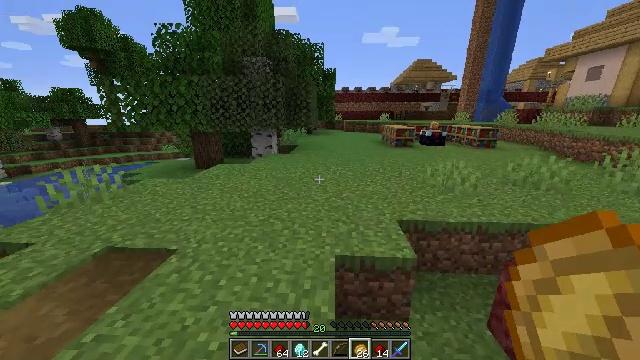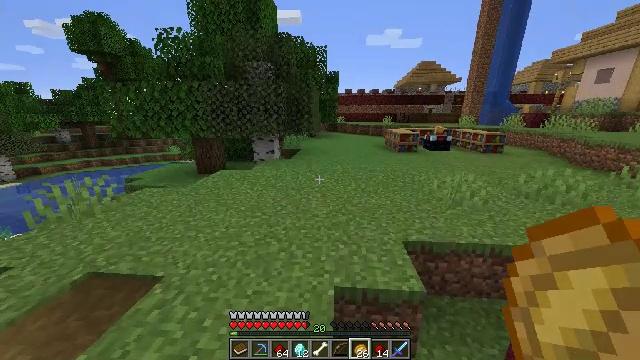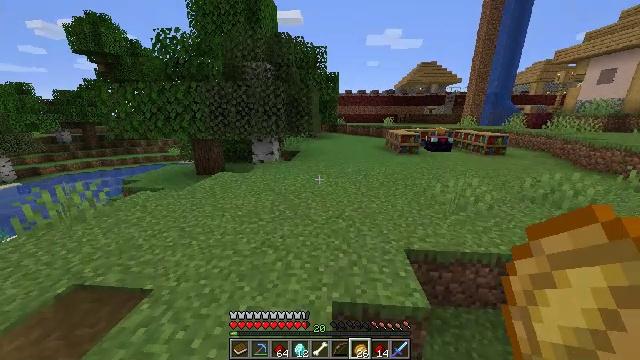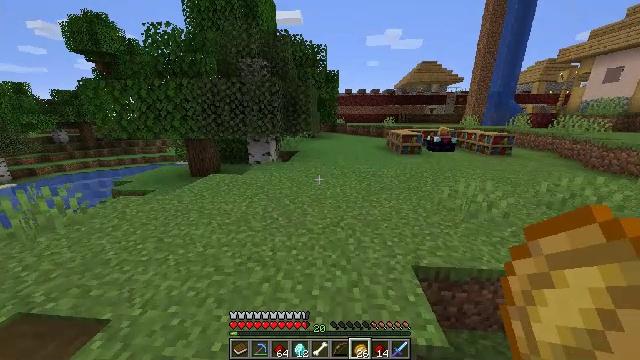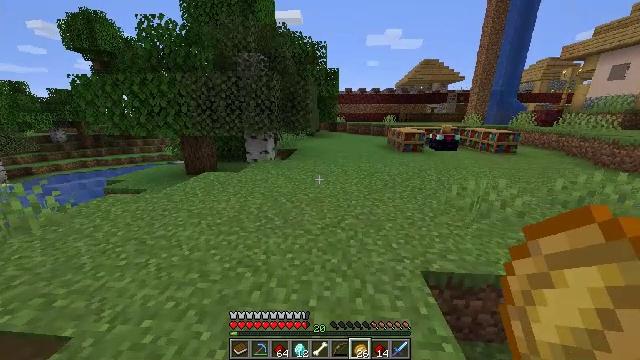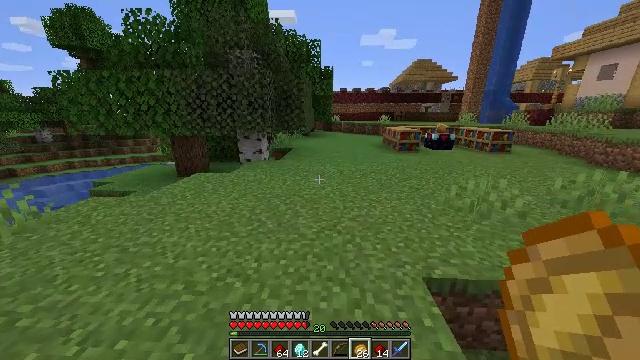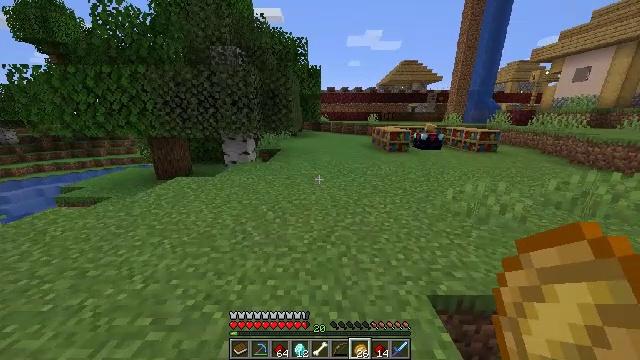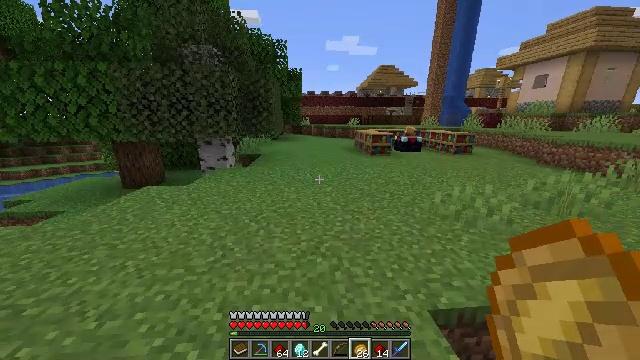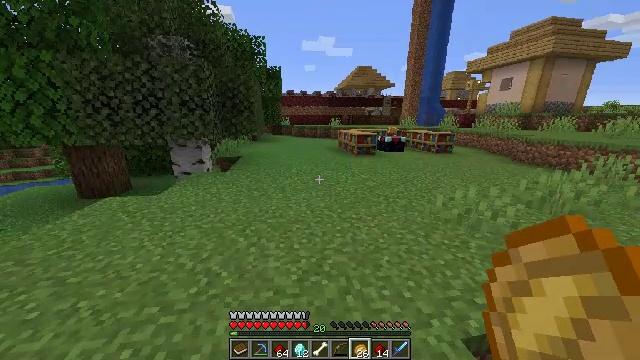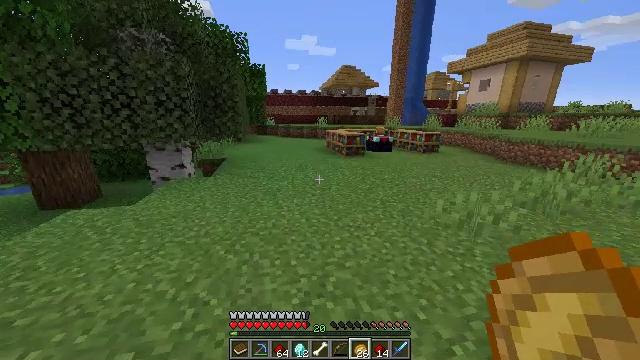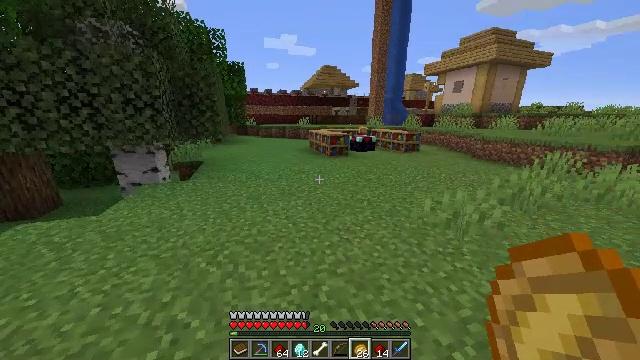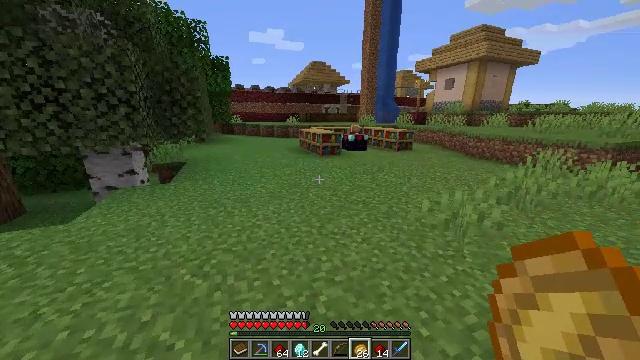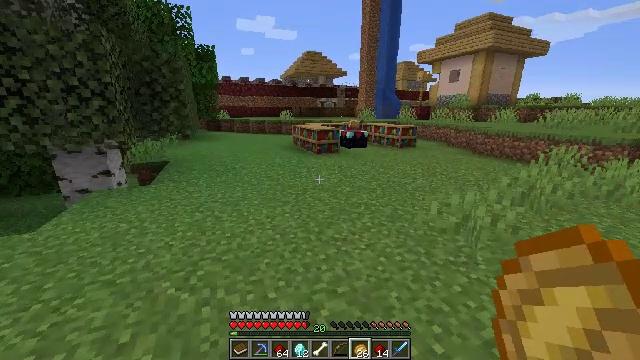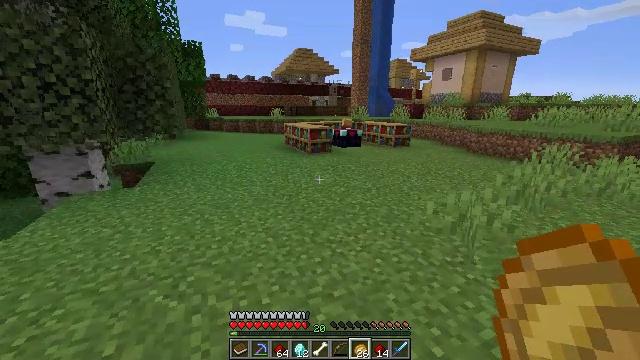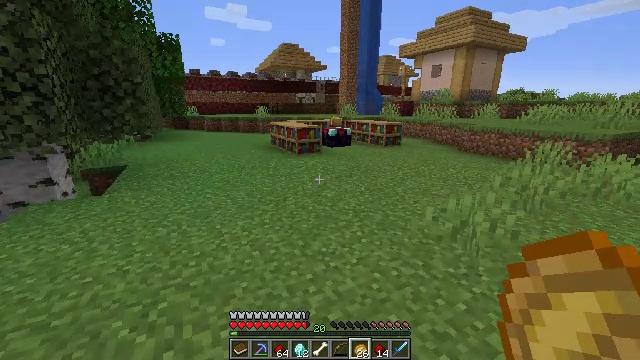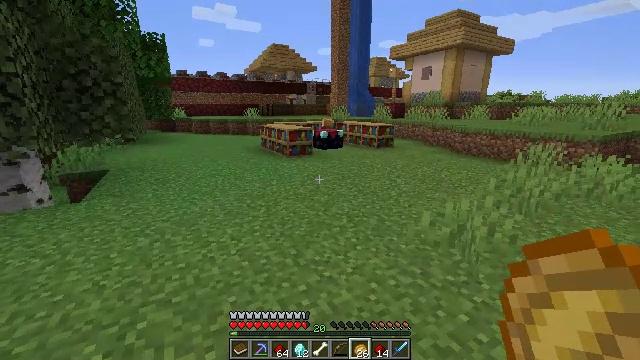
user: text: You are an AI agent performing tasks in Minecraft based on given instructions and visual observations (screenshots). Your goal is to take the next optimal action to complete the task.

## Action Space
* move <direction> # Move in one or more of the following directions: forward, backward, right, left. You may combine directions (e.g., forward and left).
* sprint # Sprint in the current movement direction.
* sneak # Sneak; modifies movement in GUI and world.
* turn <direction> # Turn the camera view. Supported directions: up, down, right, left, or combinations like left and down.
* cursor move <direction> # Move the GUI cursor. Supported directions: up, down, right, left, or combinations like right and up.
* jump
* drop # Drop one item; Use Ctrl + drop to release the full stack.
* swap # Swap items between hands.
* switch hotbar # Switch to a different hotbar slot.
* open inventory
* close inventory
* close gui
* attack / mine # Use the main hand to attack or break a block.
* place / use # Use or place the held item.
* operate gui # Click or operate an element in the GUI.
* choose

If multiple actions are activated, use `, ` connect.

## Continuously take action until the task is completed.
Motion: motion action
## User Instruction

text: craft item air
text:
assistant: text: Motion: move forward
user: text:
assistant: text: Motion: move forward
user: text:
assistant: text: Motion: move forward
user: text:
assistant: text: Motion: move forward and move left
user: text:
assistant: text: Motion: move forward and move left, turn right
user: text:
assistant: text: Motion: move forward and move left, turn right
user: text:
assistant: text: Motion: move forward and move left, turn right
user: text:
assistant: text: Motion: move forward and move left, turn right
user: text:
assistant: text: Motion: move forward, turn right
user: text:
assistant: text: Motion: turn right
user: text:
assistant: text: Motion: turn right
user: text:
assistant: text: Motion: turn right
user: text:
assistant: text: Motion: move forward, turn right
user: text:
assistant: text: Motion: move forward, turn right
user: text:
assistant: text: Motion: turn right
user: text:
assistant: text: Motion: turn right
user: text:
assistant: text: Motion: move forward
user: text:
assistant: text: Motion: move forward
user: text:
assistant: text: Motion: move forward, turn right
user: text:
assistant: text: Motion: move forward, turn right
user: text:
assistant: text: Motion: move forward
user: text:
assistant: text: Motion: move forward
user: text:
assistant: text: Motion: move forward, turn left
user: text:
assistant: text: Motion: move forward and move left, turn left
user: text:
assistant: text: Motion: move forward and move left
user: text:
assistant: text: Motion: move forward and move left
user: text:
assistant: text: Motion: move forward and move left
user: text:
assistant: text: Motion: move forward and move left
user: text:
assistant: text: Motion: move forward and move left
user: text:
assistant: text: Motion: move forward and move left